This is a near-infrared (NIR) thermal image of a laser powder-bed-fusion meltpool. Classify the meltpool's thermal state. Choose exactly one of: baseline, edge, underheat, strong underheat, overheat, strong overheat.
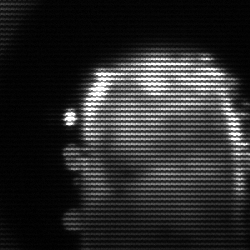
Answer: baseline